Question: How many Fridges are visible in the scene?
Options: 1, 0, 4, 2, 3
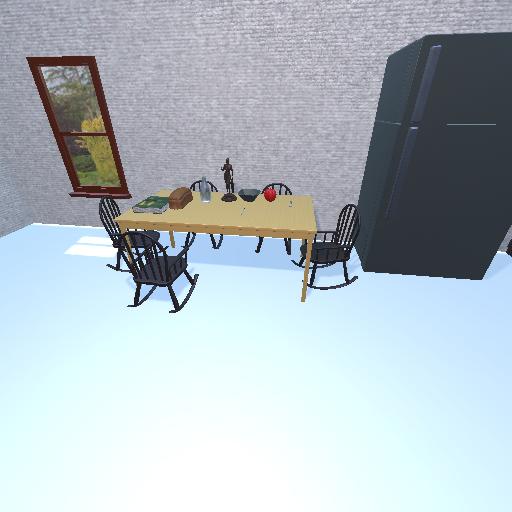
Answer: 1